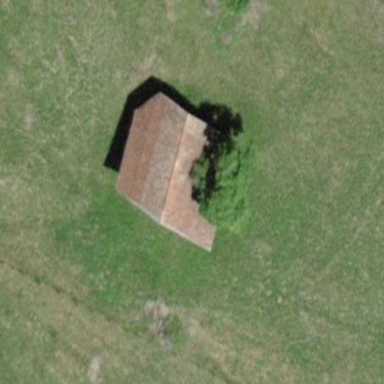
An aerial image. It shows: Barn.